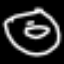
Label: donut